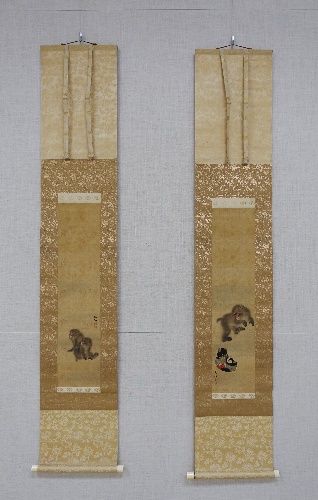
Artist: Mori Sosen
Artist bio: Japanese, 1747–1821
Date: late 18th century–before 1807
Object type: Hanging scrolls
Classification: Paintings
Medium: Diptych of hanging scrolls; ink and color on silk
Culture: Japan
Period: Edo period (1615–1868)
Dimensions: Each: 26 3/4 x 6 1/4 in. (67.9 x 15.9 cm)
Department: Asian Art
Credit line: Charles Stewart Smith Collection, Gift of Mrs. Charles Stewart Smith, Charles Stewart Smith Jr., and Howard Caswell Smith, in memory of Charles Stewart Smith, 1914
Accession year: 1914
Repository: Metropolitan Museum of Art, New York, NY
Tags: Monkeys